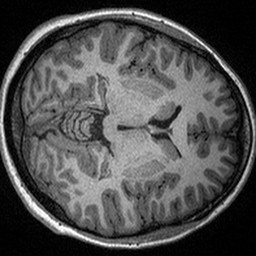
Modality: T1w
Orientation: axial
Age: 22
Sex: female
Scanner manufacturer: siemens
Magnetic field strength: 3 T
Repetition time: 2.3 s
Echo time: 0.00298 s